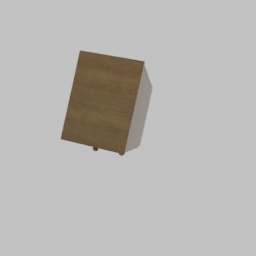
Label: furniture